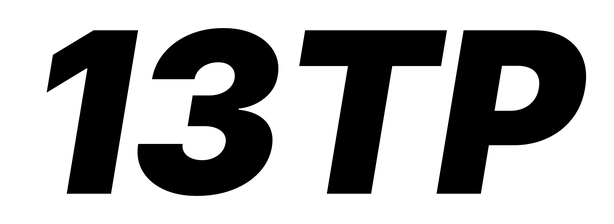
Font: Inter-Italic_Black_Italic